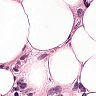
Metastatic tissue present: yes